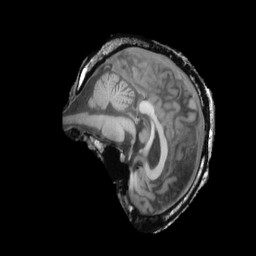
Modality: T1w
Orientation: sagittal
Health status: ill
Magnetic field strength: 3 T